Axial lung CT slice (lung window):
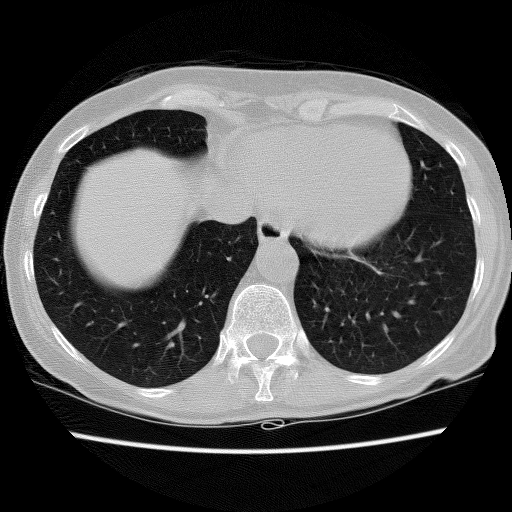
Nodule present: no